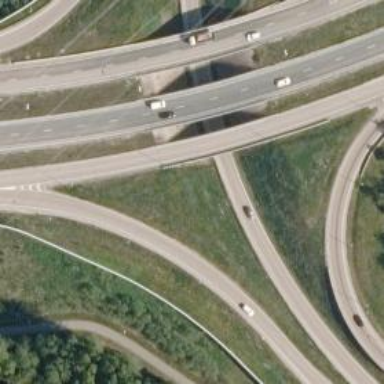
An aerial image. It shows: Asphalt bridge on trunk link highway.